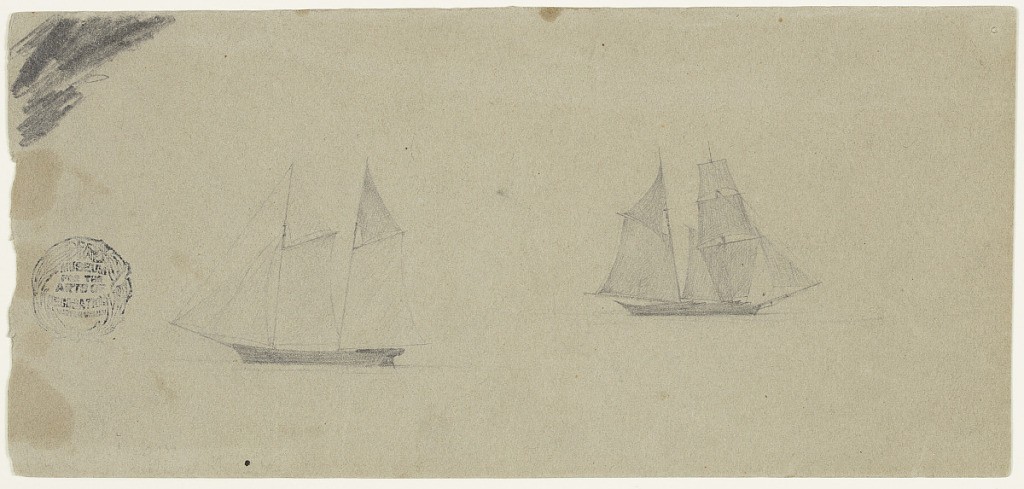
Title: Two Sailing Ships
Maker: Frederic Edwin Church, American, 1826–1900
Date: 1846–60
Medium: Graphite on dark gray-green paper
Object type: Drawing
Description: Sketches of two sailing ships, left and right, at sea. The ship at left is shown in left profile, while that right is shown in right profile. Both ships have their sails fully unfurled. The ship at right is darker than that at left. Dark pencil scratches are visible in the upper left corner.